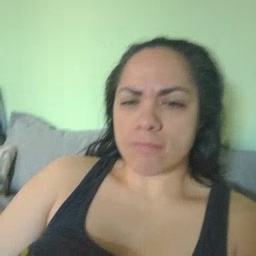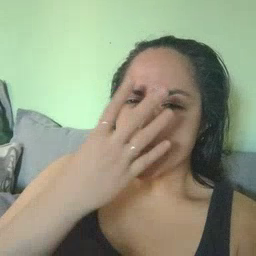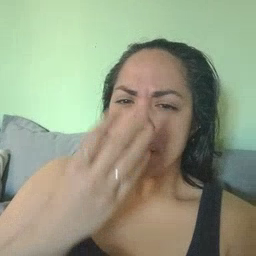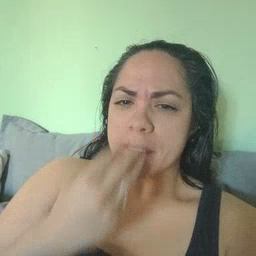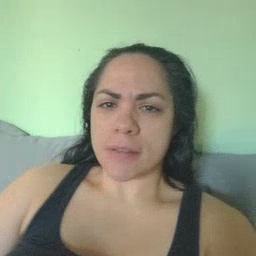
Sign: sleepy